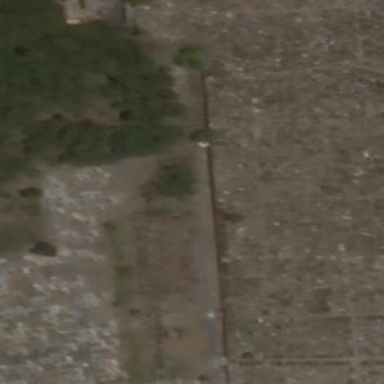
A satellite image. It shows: Cemetery.